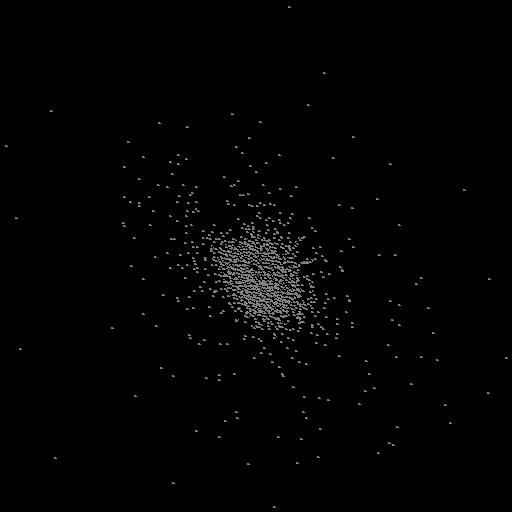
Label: supernova